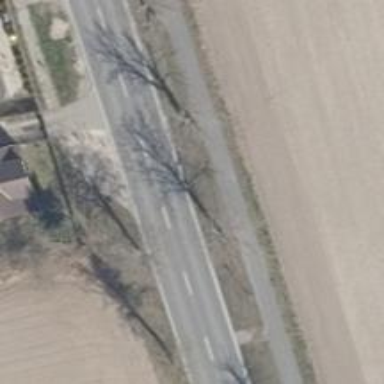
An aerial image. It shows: Secondary road with asphalt surface.